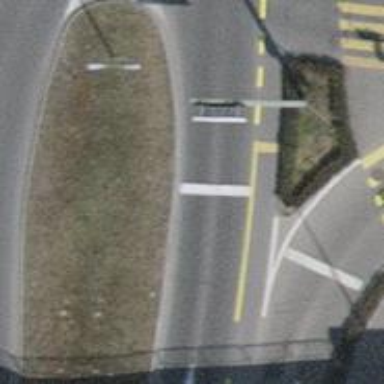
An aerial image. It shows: Primary road with asphalt surface and designated cycle lane.